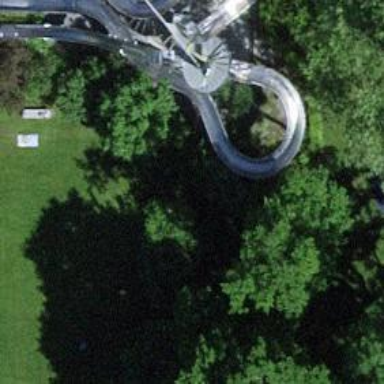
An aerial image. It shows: Water slide attraction.